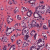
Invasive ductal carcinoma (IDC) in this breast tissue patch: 1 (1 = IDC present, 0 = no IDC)